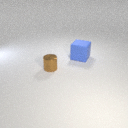
small brown metal cylinder in front of large blue rubber cube